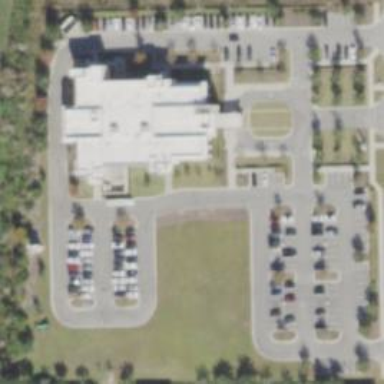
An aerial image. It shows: Clinic.